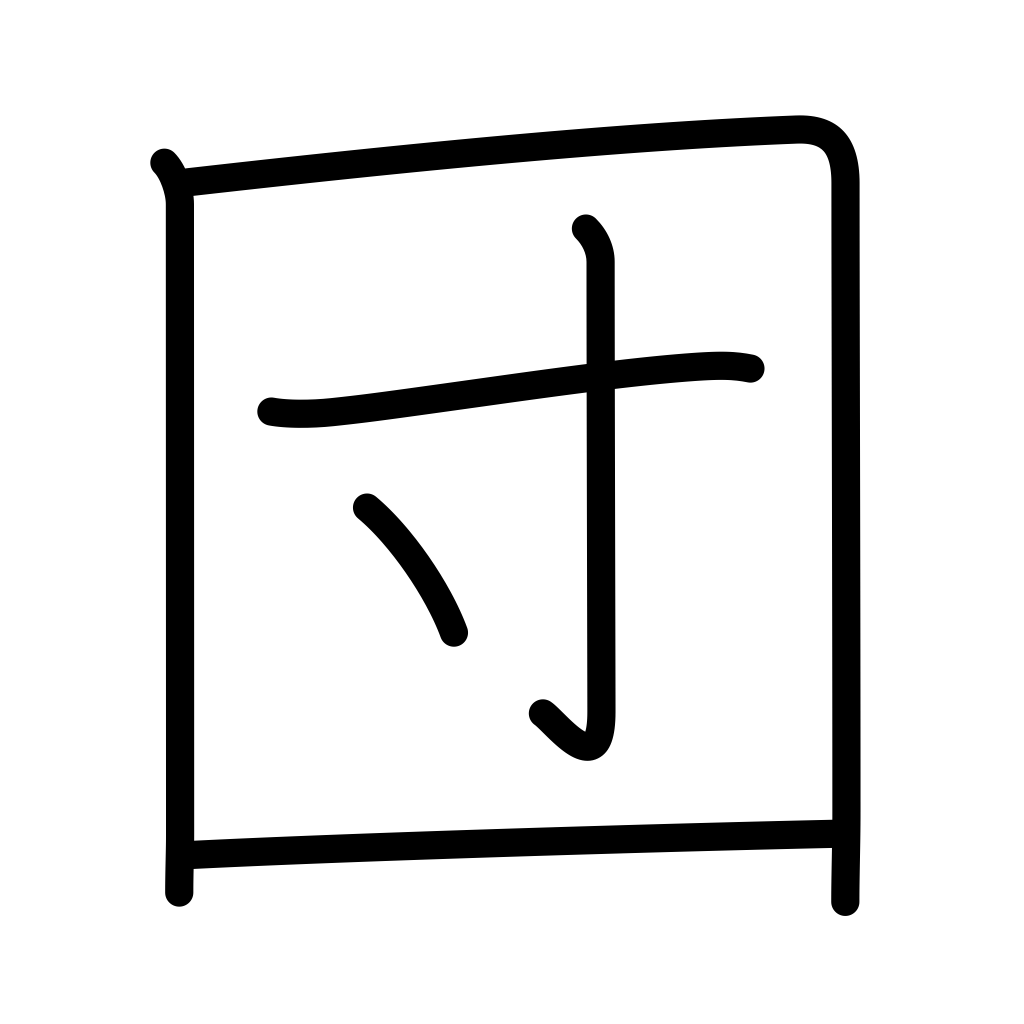
Meaning: group, association